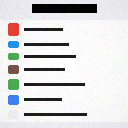
Screen state: on